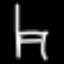
Label: chair